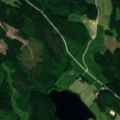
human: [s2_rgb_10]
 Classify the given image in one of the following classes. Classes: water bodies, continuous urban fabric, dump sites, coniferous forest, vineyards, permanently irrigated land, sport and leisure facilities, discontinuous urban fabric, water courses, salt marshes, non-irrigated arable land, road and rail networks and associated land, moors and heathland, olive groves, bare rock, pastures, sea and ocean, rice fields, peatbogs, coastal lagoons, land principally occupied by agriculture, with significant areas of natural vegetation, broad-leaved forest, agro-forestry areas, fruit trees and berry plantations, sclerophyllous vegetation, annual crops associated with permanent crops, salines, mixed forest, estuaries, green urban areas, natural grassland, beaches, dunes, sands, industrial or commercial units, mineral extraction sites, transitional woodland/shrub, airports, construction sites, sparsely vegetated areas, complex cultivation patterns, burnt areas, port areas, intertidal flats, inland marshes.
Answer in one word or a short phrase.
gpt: non-irrigated arable land, land principally occupied by agriculture, with significant areas of natural vegetation, mixed forest, transitional woodland/shrub